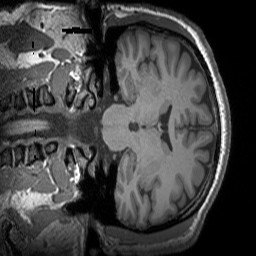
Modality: T1w
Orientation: coronal
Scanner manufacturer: siemens
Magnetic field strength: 3 T
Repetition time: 1.9 s
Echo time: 0.00267 s